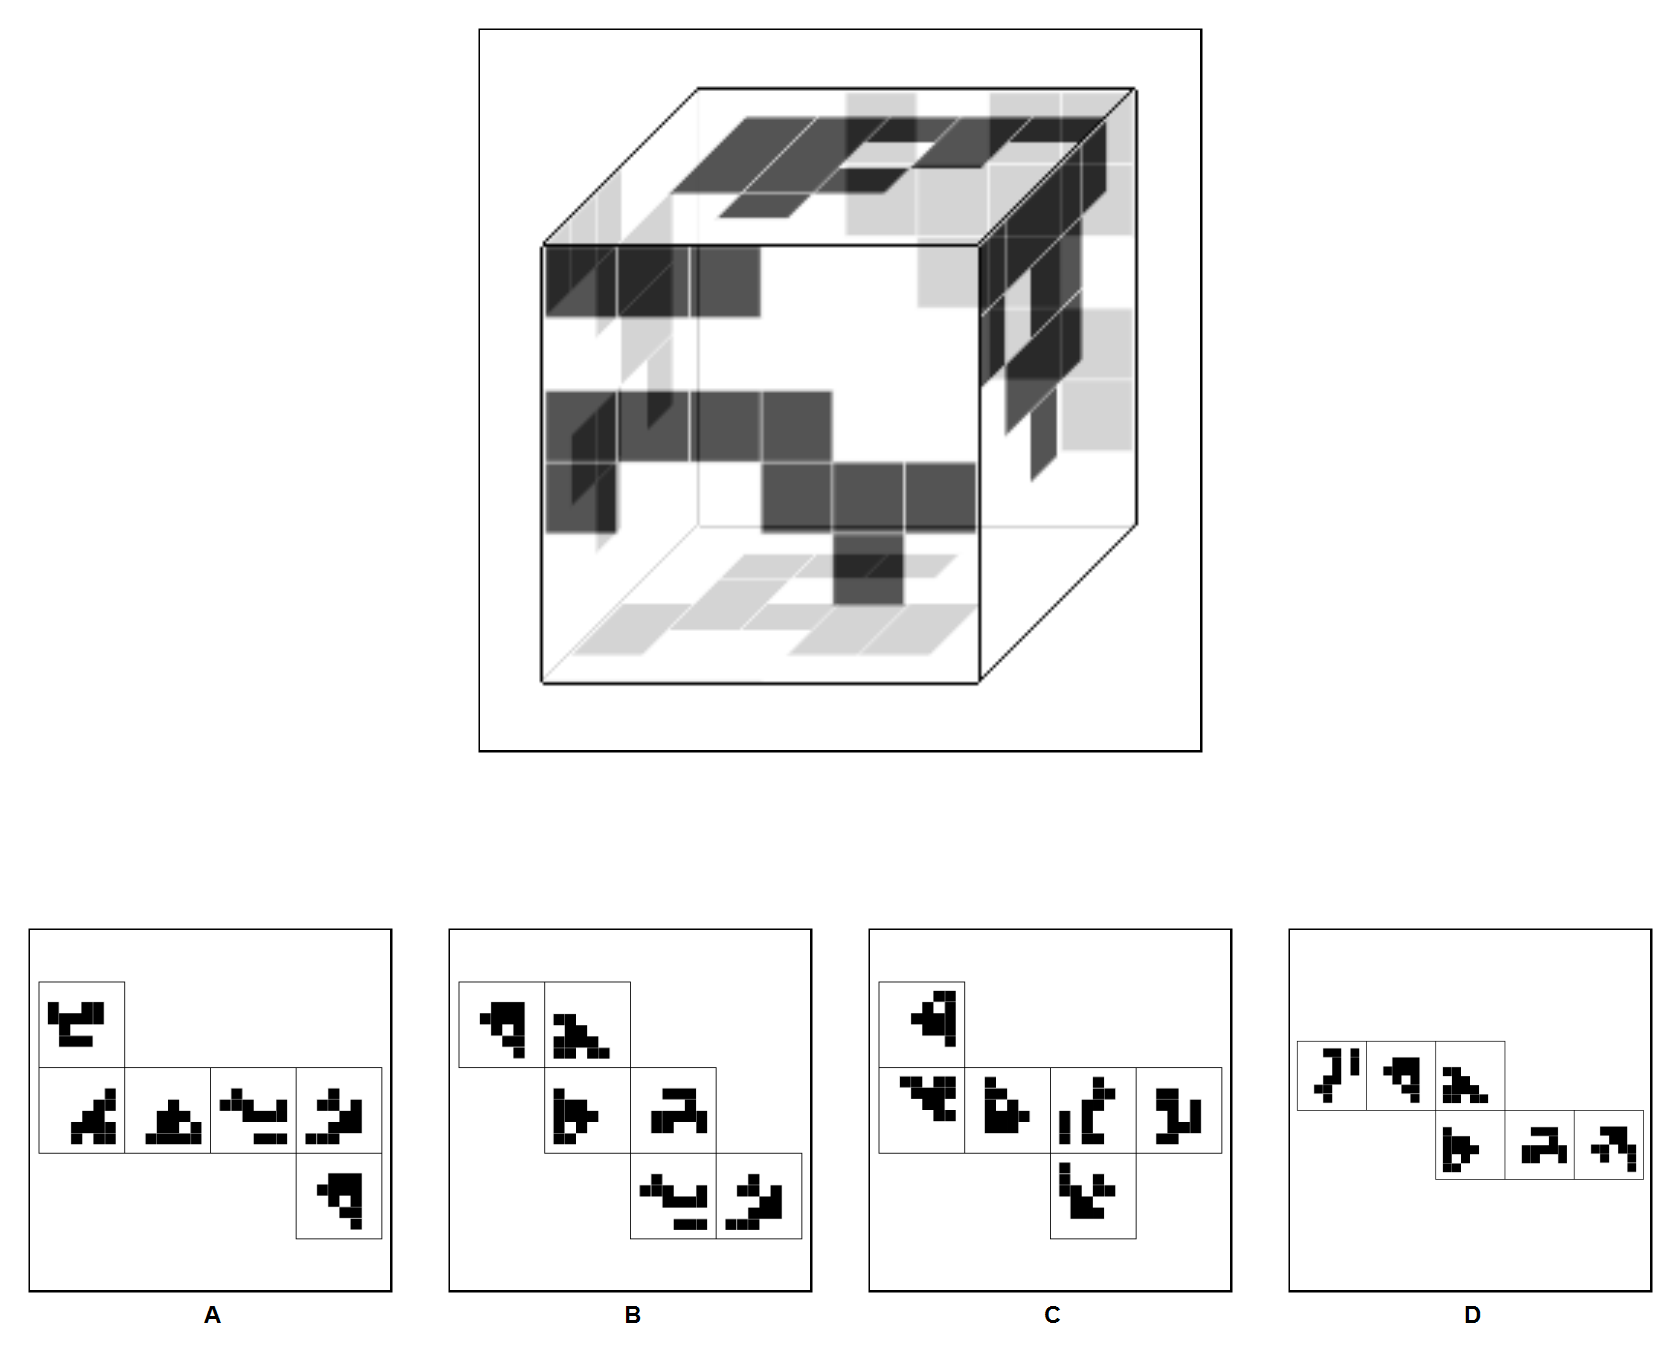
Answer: A